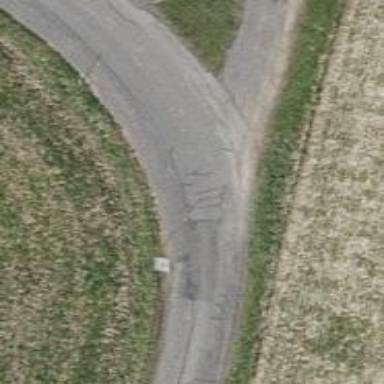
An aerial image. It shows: Unclassified road with asphalt surface.